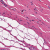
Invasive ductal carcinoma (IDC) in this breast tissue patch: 0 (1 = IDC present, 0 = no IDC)